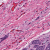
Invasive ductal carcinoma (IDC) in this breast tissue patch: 0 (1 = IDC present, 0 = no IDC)